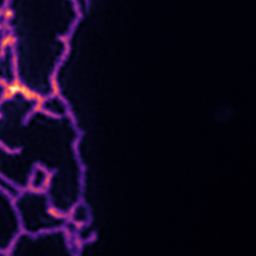
Label: Super-resolution ER image